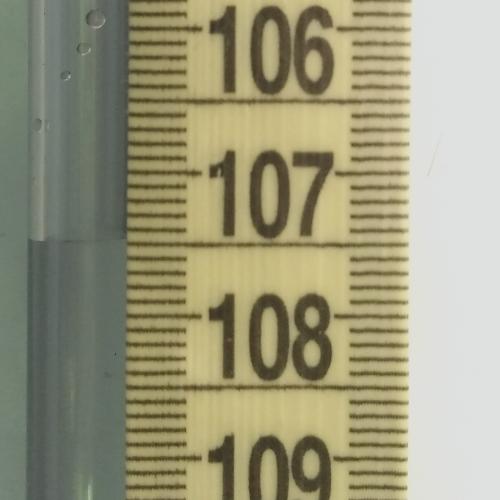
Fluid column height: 107.5 cm